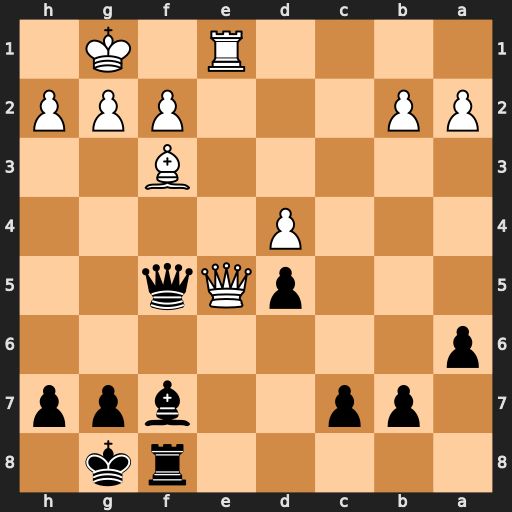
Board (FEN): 5rk1/1pp2bpp/p7/3pQq2/3P4/5B2/PP3PPP/4R1K1
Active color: b
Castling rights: -
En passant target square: -
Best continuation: Re8 Qxe8+ Bxe8 Rxe8+ Kf7